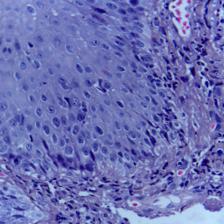
Diagnosis: Normal